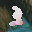
Label: 3